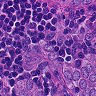
Metastatic tissue present: yes